Question: Have simple composite component(compositeComponent.jsf),that is embedded to global.jsf page.
The problem is that ajax can't update this component.
Neither ':componentId', not 'formId:componentId' declaration doesn't work.
Should i write own method generator in my bean for id generation?
see pic. for more info!

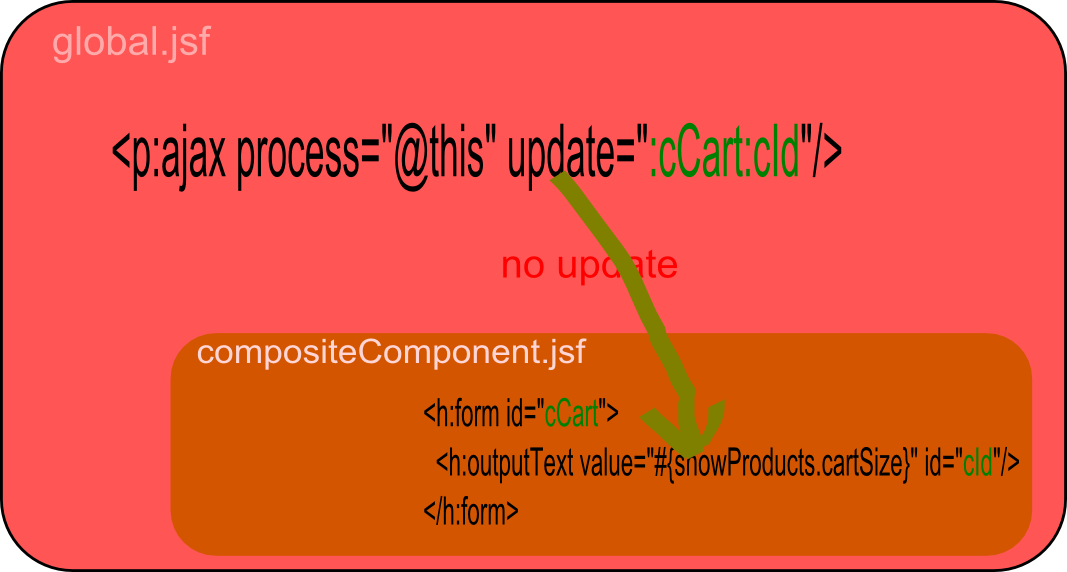
Answer: Open page in browser, rightclick and choose . Locate the generated HTML of '<h:outputText>' and determine its generated client ID. You should in fact be using exactly this ID with the ':' prefix. Let's bet that the first part of the ID turns out to be autogenerated. This can happen if you didn't give your composite component a fixed ID. You need to do this as well:
'''
<my:compositeComponent id="ccId" />
'''
then you can locate it as follows:
'''
<p:ajax update=":ccId:cCart:cId" />
'''